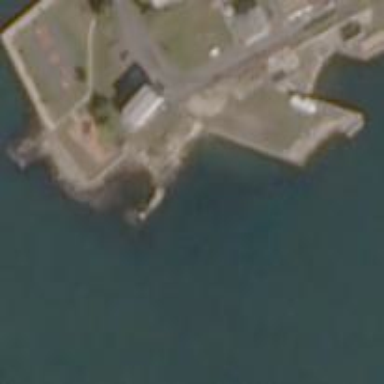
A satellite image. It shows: Breakwater constructed of rocks.